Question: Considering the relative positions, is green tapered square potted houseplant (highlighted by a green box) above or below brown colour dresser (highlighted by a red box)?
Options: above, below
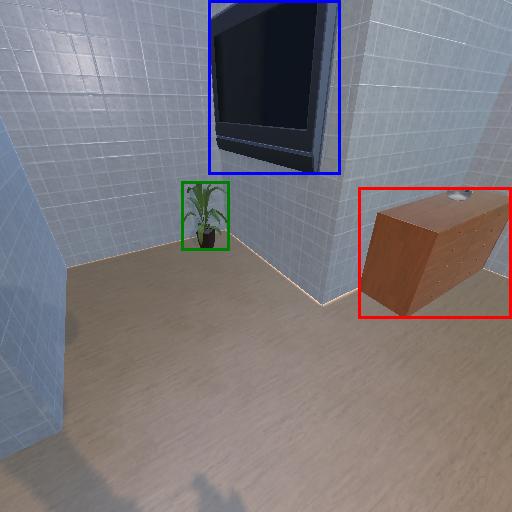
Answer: above